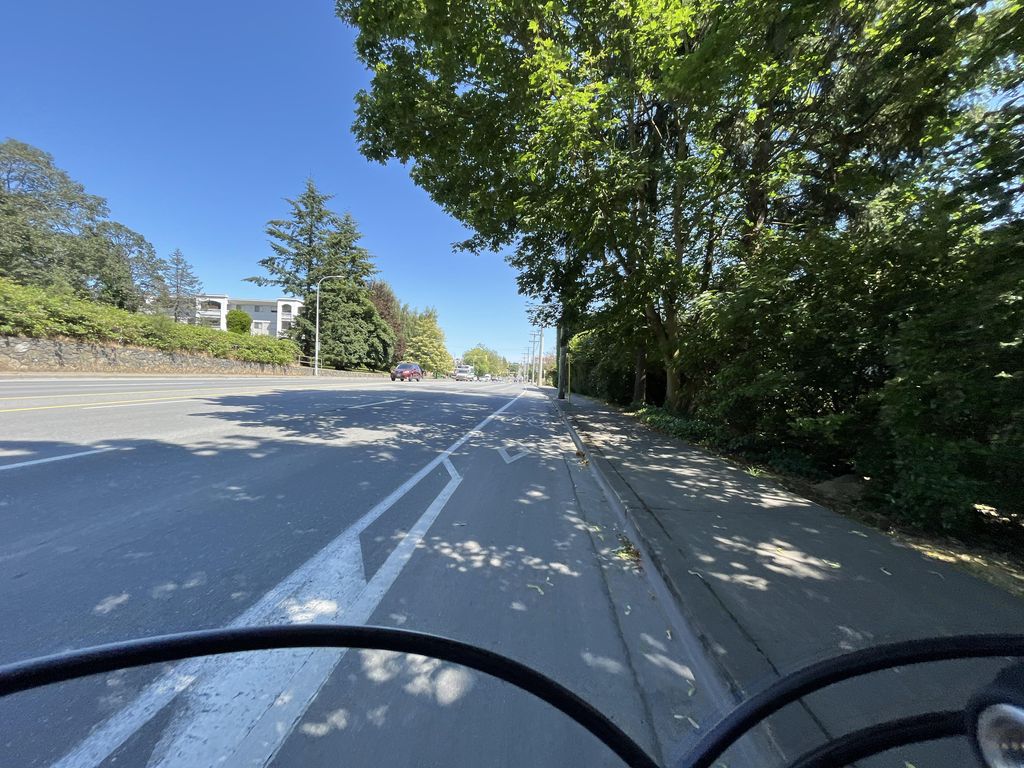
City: victoria